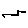
Label: zigzag